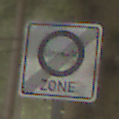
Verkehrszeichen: EndeUmweltzone
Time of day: MorningAfternoon
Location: Outdoor (Nature)
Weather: Overcast
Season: Winter
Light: Natural